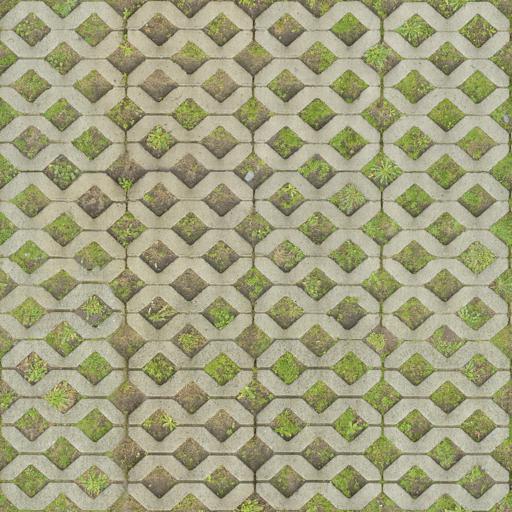
Tags: parking pattern pavement paving stones shape